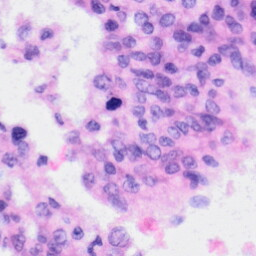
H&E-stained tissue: Liver